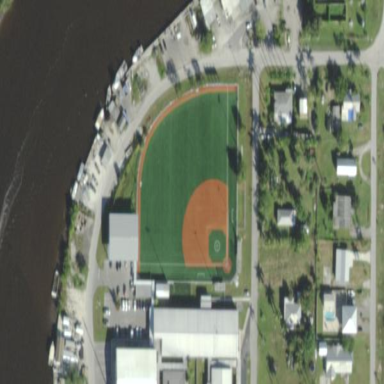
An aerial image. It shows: Baseball pitch for leisure land activities.